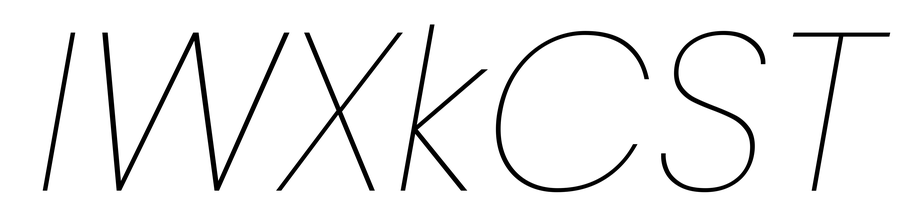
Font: Poppins-ThinItalic